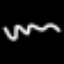
Label: squiggle